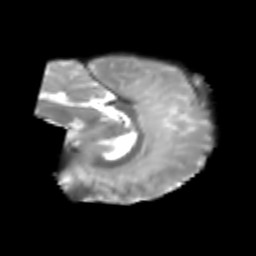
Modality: T2w
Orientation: sagittal
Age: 6
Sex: male
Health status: healthy